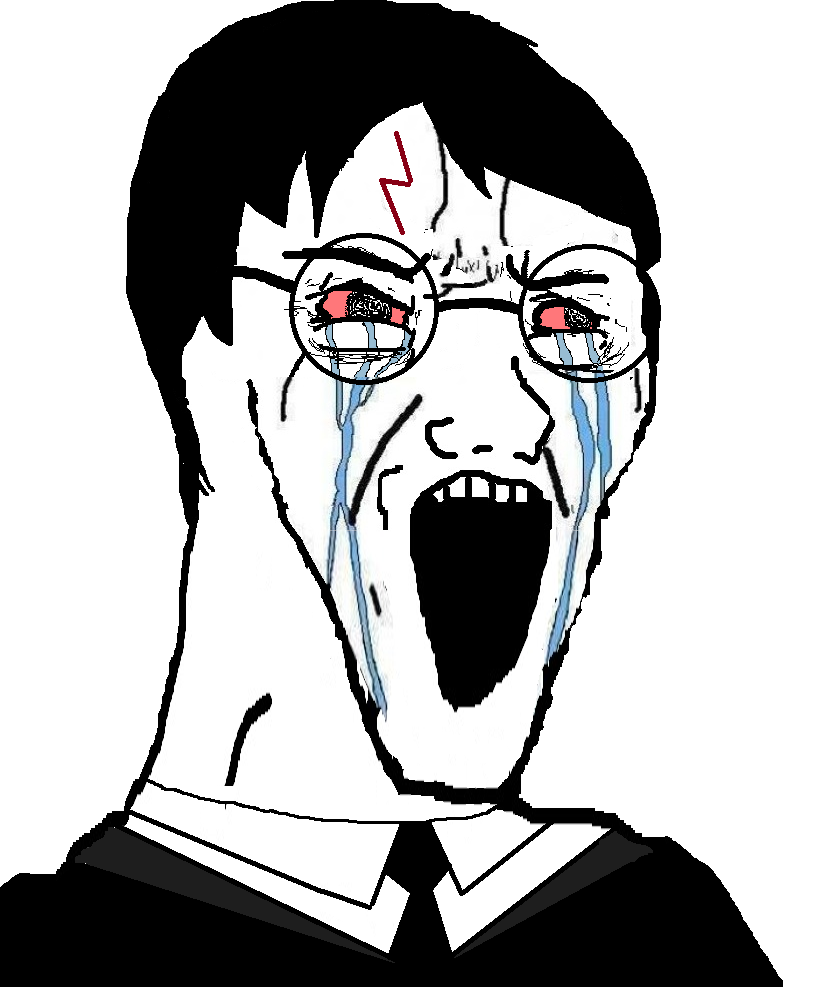
Label: 5_Soyjak